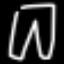
Label: pants